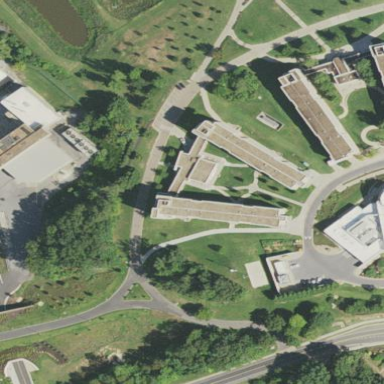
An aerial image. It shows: Residential building located within university campus.